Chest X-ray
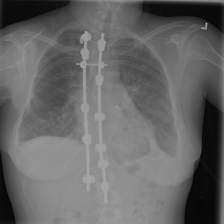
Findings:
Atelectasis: positive
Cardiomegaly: negative
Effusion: positive
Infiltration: positive
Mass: negative
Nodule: negative
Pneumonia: negative
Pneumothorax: negative
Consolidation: negative
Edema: negative
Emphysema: negative
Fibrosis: negative
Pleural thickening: negative
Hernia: negative